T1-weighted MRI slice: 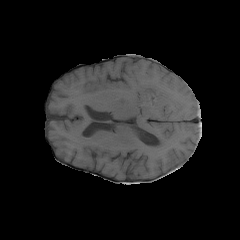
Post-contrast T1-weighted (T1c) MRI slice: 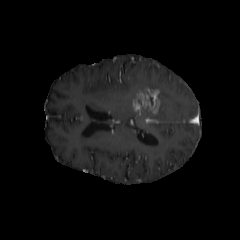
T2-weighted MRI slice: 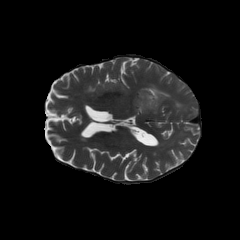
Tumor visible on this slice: yes